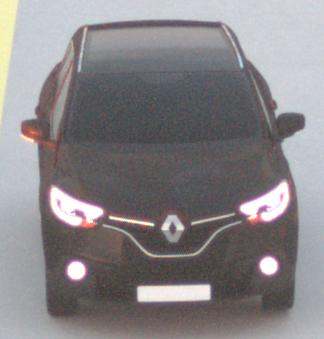
Make: Renault
Model: Kadjar ENERGY TCe 130
Detailed model: Kadjar
Model produced from: 2015/05
Model produced until: 2018/08
Doors: 5
Color: black
Road condition: dry road
Daytime: sunrise or sunset
Contrast: medium contrast